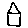
Label: house